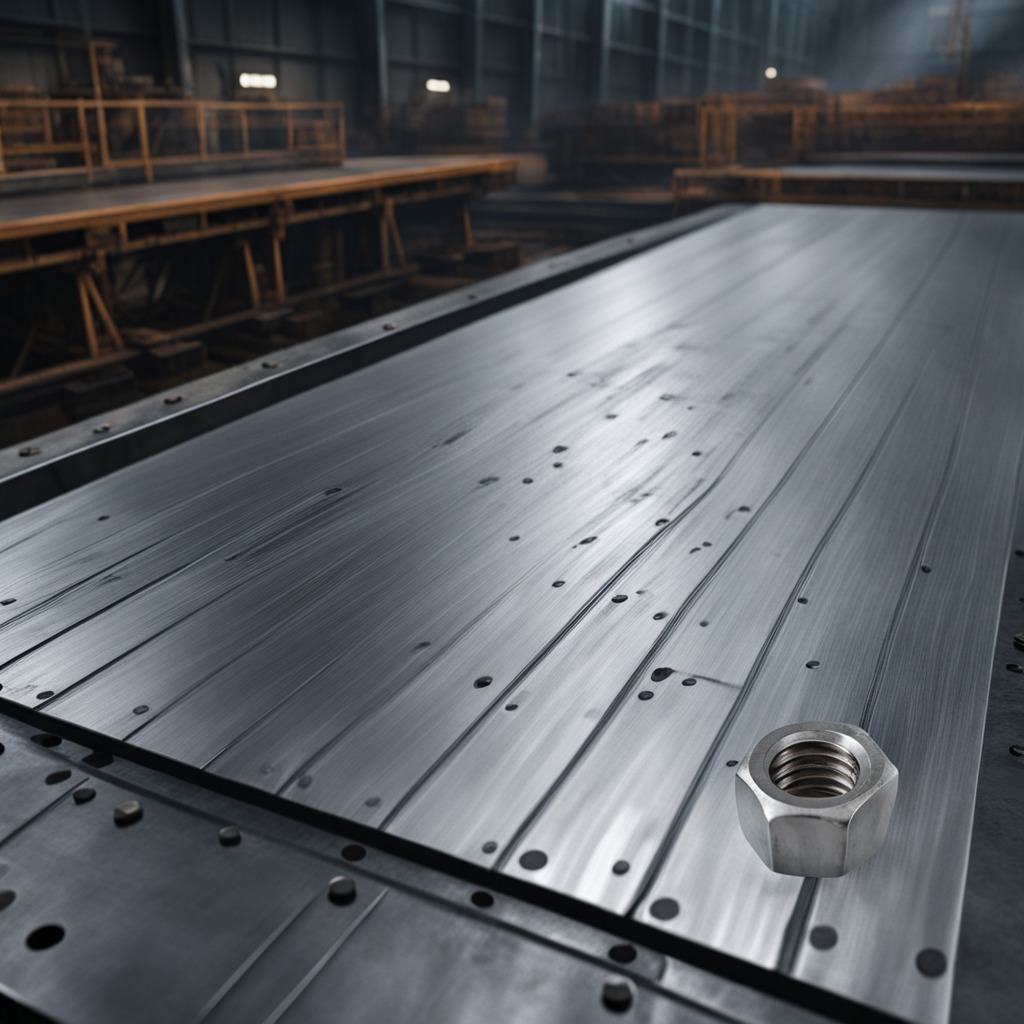
A metal nut lies on a cold steel table in a mining workshop.